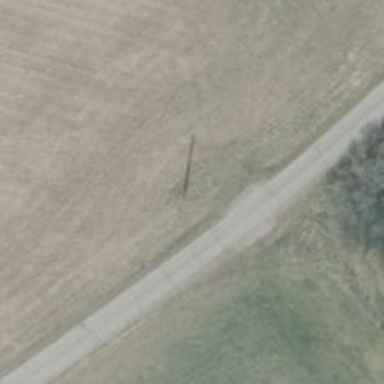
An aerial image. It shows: Minor power line.